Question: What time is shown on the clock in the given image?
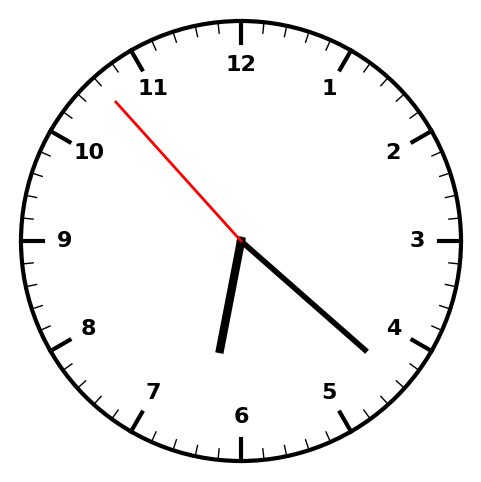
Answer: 06:21:53